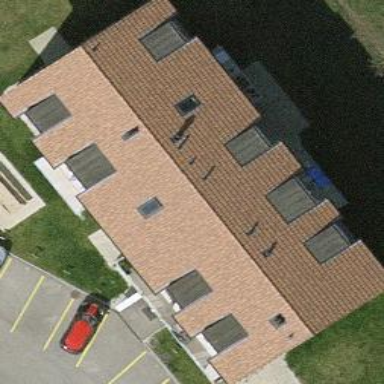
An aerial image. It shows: Residential building.